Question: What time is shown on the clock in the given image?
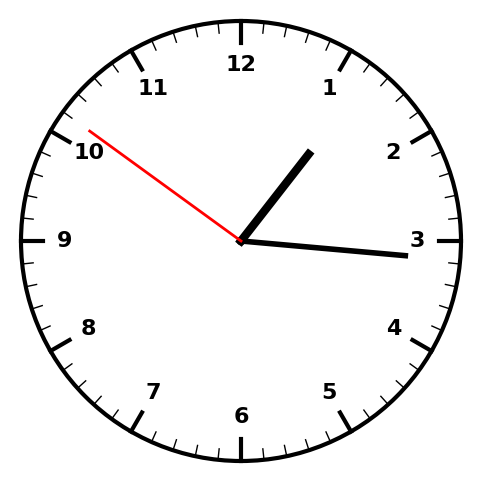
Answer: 01:15:51